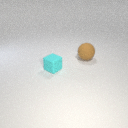
small cyan rubber cube in front of large brown rubber sphere